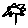
Label: flower